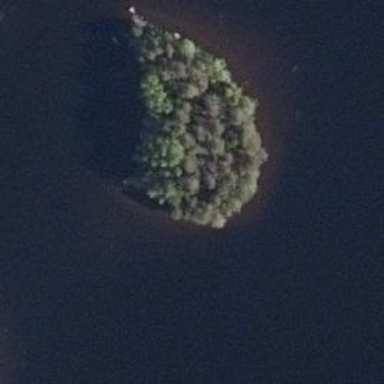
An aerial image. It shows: Image showing island.